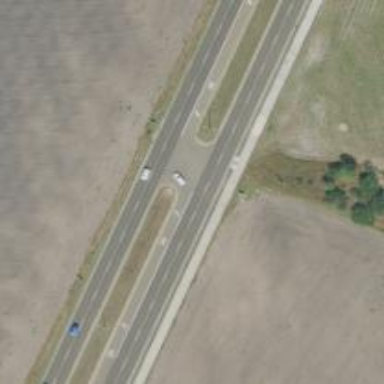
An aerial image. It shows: Asphalt road at the secondary link level.